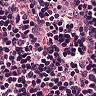
Metastatic tissue present: no